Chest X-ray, PA view. Patient: 28 years old, sex M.
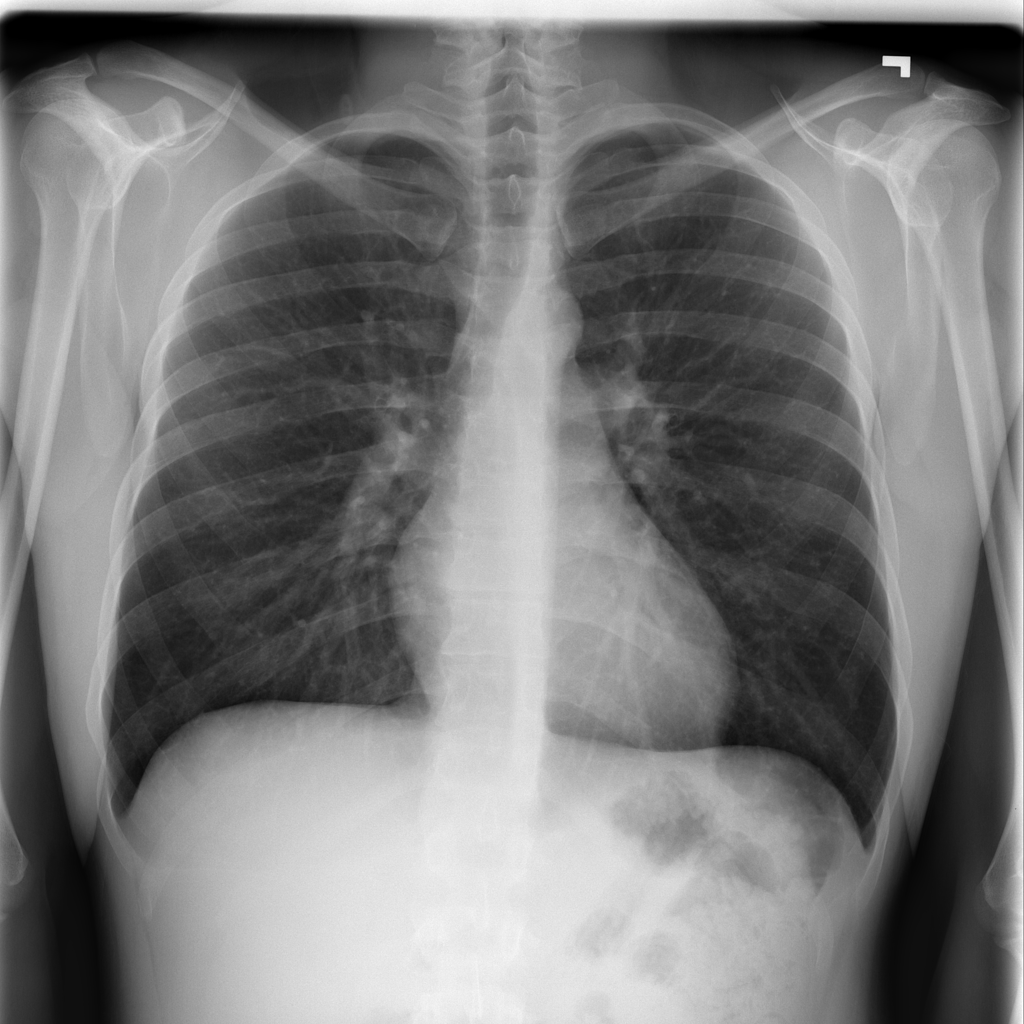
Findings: Infiltration